Aerial crown-view tile of a tropical tree (Barro Colorado Island, Panama), acquired 20250818:
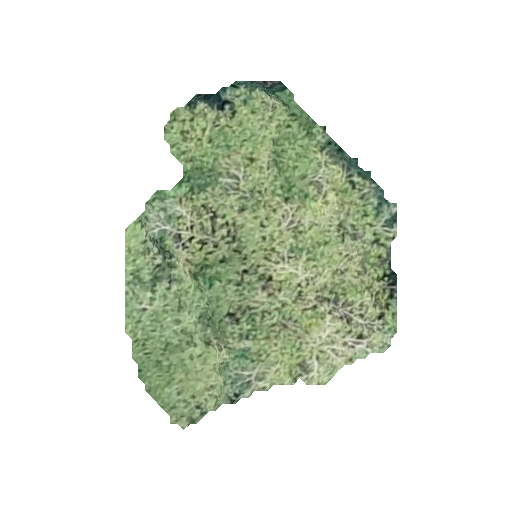
Species: Tachigali panamensis
GBIF accepted scientific name: Tachigali panamensis
Crown area: 96.918 m²